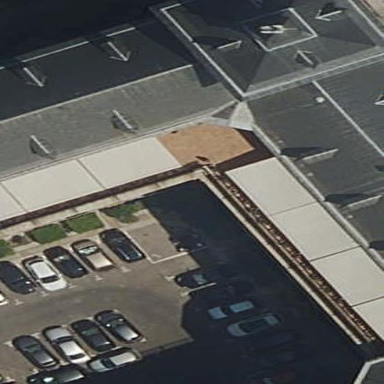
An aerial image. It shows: The building has flat roof made of slate material.